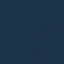
Land use / land cover class: SeaLake